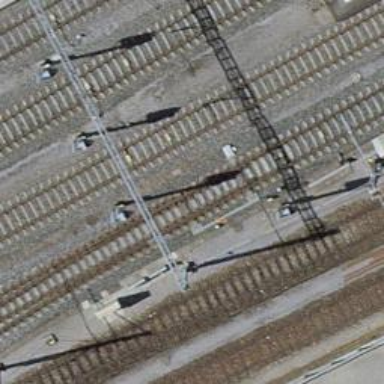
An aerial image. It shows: Single railway track with electrified contact line.